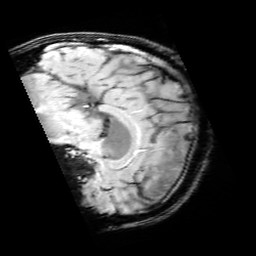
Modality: SWI
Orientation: sagittal
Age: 13
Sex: male
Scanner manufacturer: siemens
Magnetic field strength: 3 T
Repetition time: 0.027 s
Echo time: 0.02 s